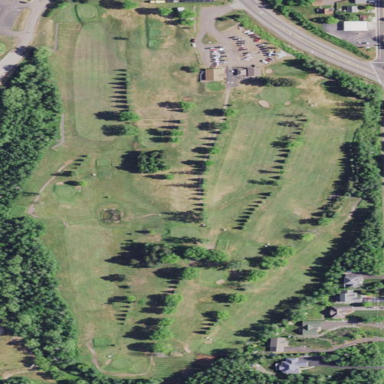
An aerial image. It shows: Golf course.